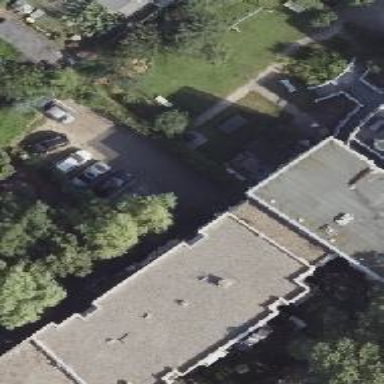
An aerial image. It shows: Building with apartments and flat roof.